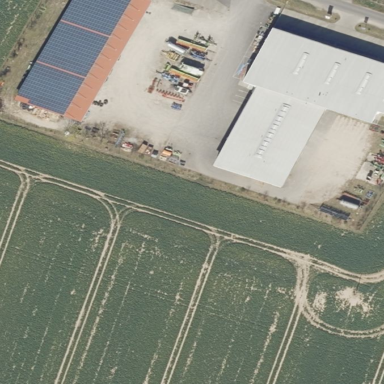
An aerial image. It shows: Commercial area with shop specializing in agricultural machinery.